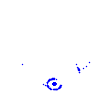
Particle: proton